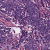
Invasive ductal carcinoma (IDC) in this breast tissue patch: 1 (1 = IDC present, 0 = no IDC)